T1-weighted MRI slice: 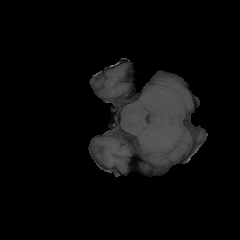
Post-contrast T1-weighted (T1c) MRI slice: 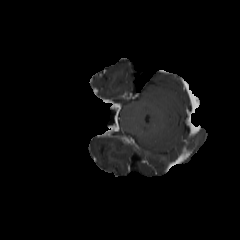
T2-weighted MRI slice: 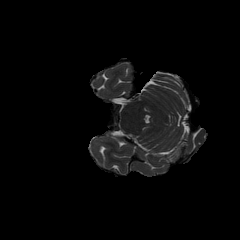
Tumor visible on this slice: no